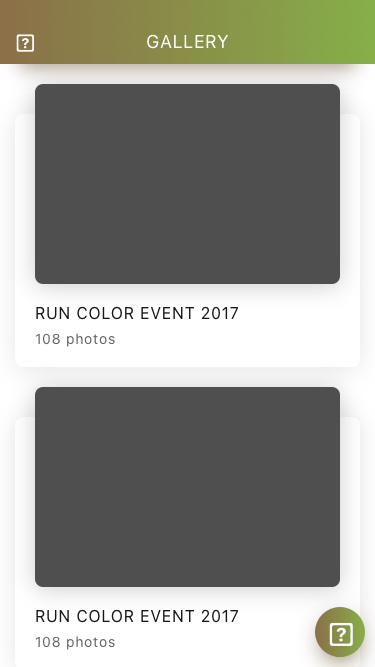
Text in this UI design:
Run Color event 2017
108 photos
Run Color event 2017
108 photos
gallery

